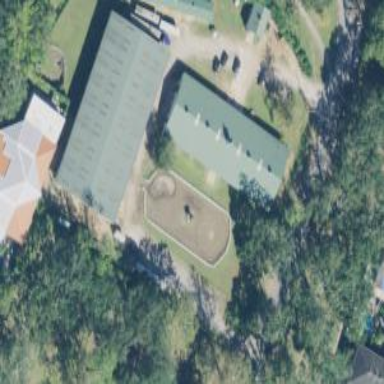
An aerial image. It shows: Stable.